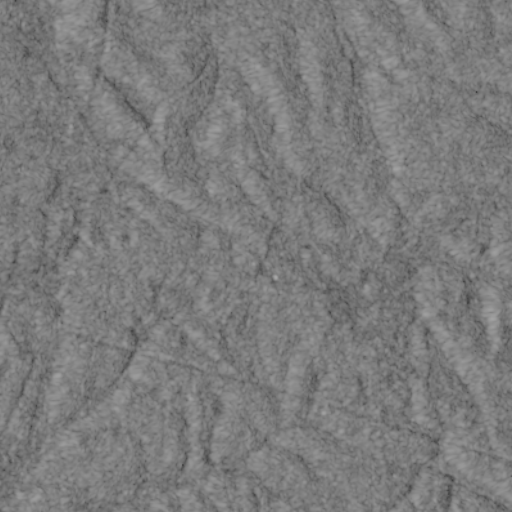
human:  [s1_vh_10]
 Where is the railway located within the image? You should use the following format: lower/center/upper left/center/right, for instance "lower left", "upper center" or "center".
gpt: The railway is located in the right of the image.
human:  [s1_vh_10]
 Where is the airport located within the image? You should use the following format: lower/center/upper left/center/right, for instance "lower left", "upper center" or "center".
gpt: There is no airport in the image.

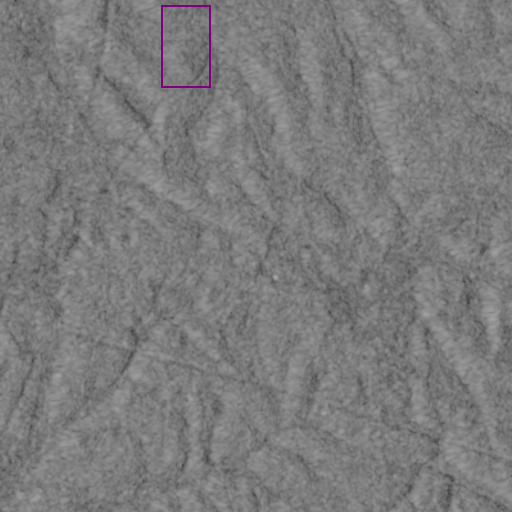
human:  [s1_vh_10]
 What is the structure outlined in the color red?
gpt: There is no red outline.
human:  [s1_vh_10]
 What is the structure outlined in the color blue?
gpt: There is no structure outlined in blue.